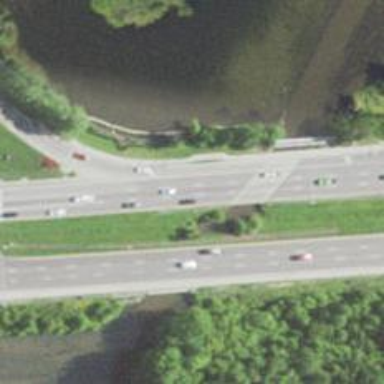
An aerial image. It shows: This image shows trunk highway that functions as expressway.